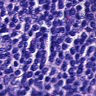
Metastatic tissue present: no